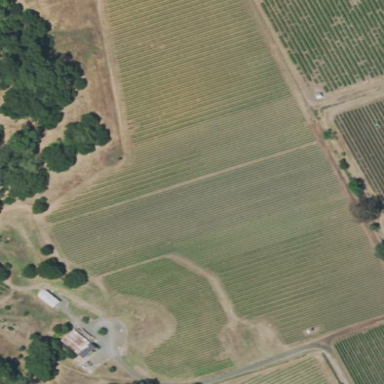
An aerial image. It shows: Vineyard where grapes are grown.